Interaction volume radius: 5 \u00c5
Interaction volume height: 15 \u00c5
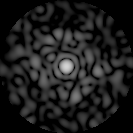
Disorder parameter: 0.8855